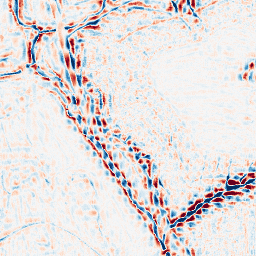
Category: wavelet
Decomposition family: wavelet_dwt
Decomposition parameters: wavelet: db4
level: 3
Upsampling method: fft_zeropad
Upsampling parameters: scale: 8
Upsampling scale: 8